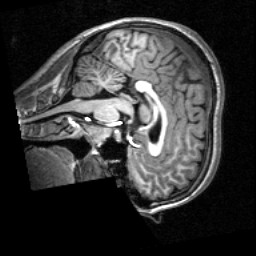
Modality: T1w
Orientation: sagittal
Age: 24
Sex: female